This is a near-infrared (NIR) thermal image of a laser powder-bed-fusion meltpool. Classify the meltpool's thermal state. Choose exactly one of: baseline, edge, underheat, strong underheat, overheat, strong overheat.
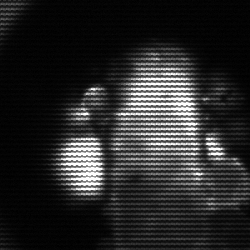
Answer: strong underheat